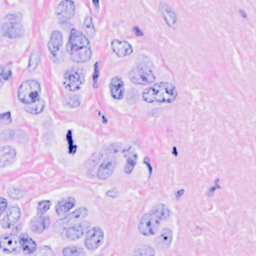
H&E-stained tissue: Breast